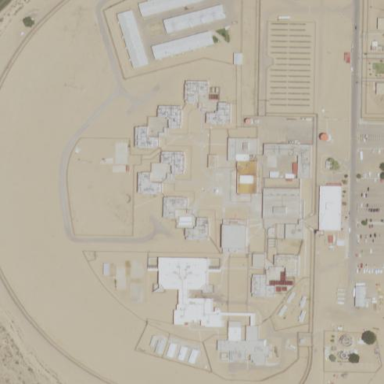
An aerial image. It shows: Prison.